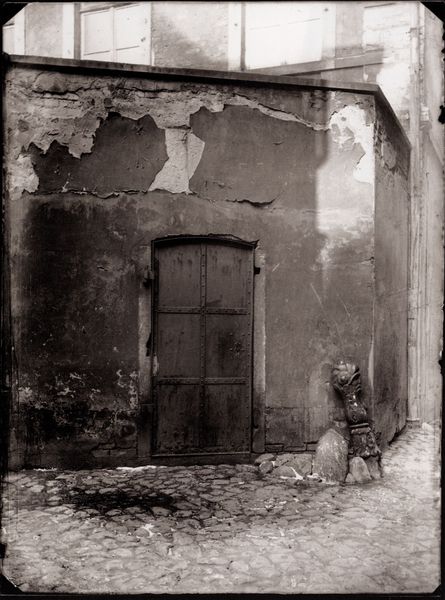
Titel: Mauern in der Krögelgasse
Künstler: Heinrich Zille
Schlagwörter: dunkel, flügel, kopf, mann, schatten, weiß, stadt, fenster, frau, grau, hell, holz, licht, pfeiler, schwarz, strasse, tür, gebäude, haus, weg, alt, wand, architektur, arm, stein, steine, erde, häuser, brüstung, hütte, kirche, sonne, sträucher, boden, figur, realismus, schuppen, skulptur, schürze, pfütze, ecke, düster, fassade, gasse, pflaster, getreide, leer, risse, verlassen, mauer, farbe, hof, türe, platz, krieg, zerstörung, lciht, metall, besen, bronze, tor, anbau, foto, fotografie, photographie, wände, verfall, eingang, eisen, hinterhof, kopfstein, innenhof, ruine, fensterkreuz, hauswand, kreuz, mauerwerk, regenrinne, schwarz-weiss, kopfsteinpflaster, pflasterstein, pflastersteine, photo, gemäuer, kaputt, bröckeln, putz, verputzt, eck, mauern, dreck, zerstört, beschlag, armut, metal, verputz, strassenecke, schanier, rinne, verfallen, abriss, riss, blättern, poller, gewände, fotgrafie, außenmauern, strassenpflaster, nadar, abbröckeln, russ, niedergang, verwittert, bua, abgeblättert, abblättern, herutnergekommen, hintertür, innenhog, metalltür, pflasterscheinbe, abflussrohr, baufällig, auslbick, abgerisen, verlputz